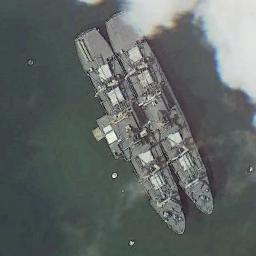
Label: ship